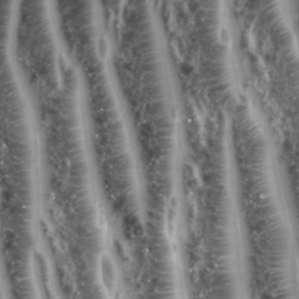
Label: non_frost